Field crop: maize
Growth stage: 2
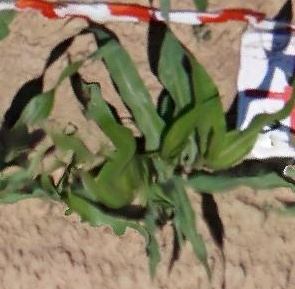
Species: maize